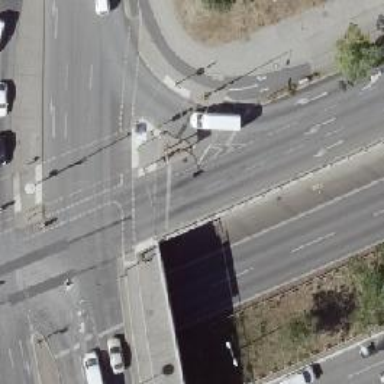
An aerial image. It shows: Road crossing with traffic signals.